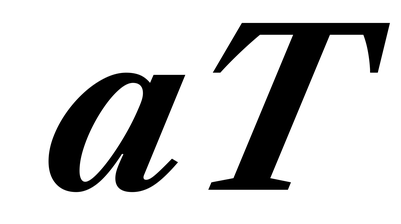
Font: LibreCaslonText-Italic_Bold_Italic